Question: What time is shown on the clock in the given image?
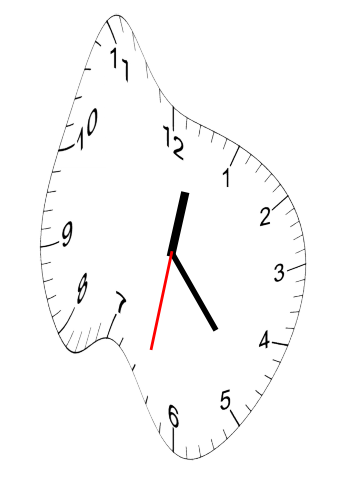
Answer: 12:23:32